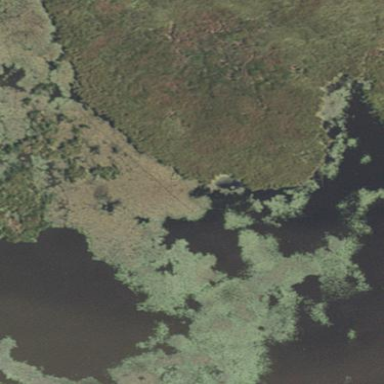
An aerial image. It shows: Marsh wetland.